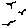
Label: bird